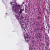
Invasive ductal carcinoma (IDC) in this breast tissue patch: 0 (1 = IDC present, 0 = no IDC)